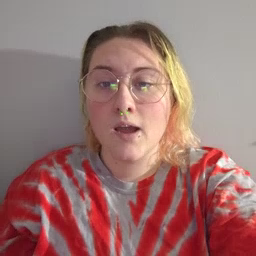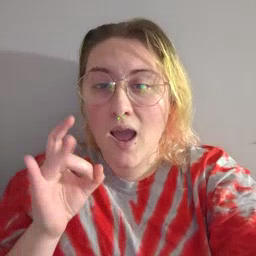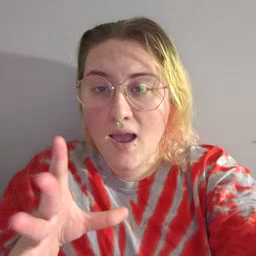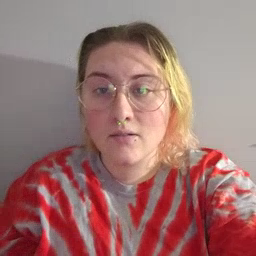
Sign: hate